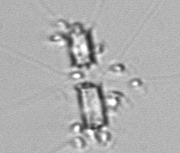
Label: Chaetoceros_didymus_TAG_external_flagellate